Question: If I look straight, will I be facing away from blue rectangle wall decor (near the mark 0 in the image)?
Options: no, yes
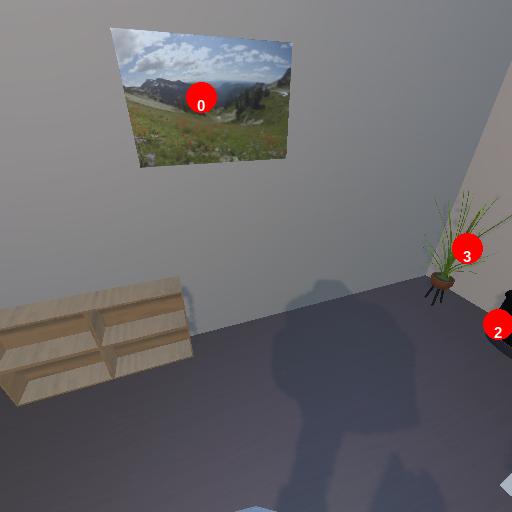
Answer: no